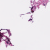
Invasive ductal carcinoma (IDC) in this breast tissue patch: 0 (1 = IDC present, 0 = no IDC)